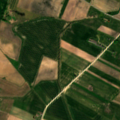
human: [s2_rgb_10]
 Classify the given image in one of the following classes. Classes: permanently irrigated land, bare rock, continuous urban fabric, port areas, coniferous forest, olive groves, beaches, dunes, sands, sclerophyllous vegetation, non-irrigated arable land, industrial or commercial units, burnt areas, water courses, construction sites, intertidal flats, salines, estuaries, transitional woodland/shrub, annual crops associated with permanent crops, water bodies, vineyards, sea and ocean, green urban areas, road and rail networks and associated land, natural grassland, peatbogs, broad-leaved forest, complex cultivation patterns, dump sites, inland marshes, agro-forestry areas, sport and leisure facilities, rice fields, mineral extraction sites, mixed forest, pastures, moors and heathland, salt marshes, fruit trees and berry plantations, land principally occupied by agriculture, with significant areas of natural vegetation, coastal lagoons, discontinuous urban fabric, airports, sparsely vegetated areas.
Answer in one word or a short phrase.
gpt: discontinuous urban fabric, non-irrigated arable land